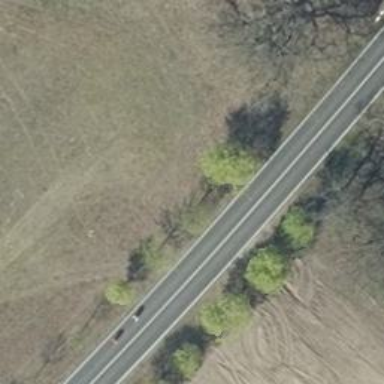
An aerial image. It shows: Row of trees in natural setting.